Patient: sex M, age 34
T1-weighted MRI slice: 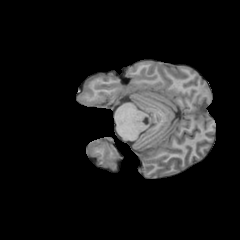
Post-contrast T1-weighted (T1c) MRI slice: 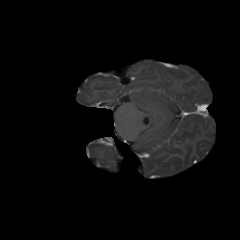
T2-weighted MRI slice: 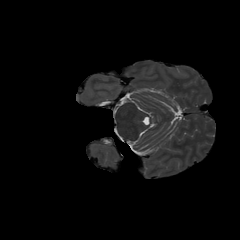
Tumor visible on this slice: no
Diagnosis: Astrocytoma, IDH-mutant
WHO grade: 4